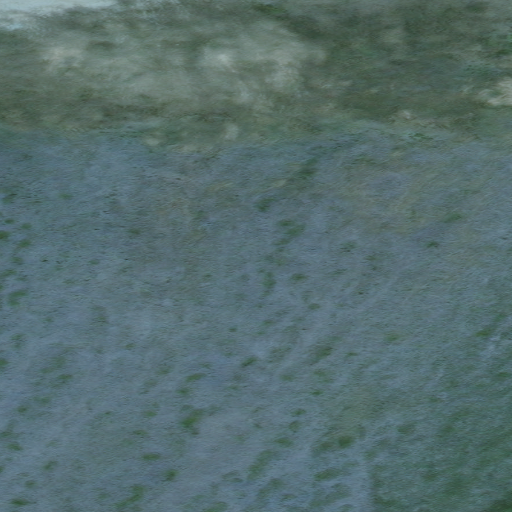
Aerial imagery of mountain in Alaska named Simik Hill containing only unknown